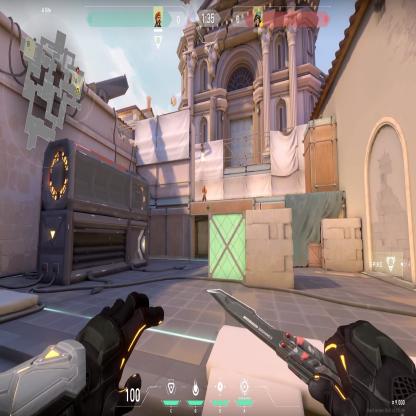
Label: enemy